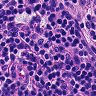
Metastatic tissue present: no